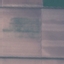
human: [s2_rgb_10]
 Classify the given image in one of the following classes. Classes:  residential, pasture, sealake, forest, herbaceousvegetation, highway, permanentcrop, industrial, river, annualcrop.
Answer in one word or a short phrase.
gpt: AnnualCrop